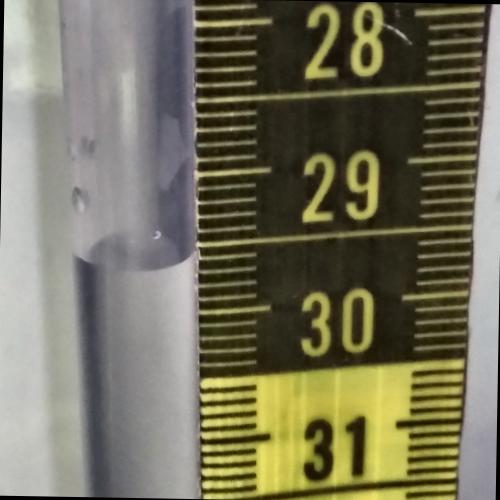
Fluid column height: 29.6 cm